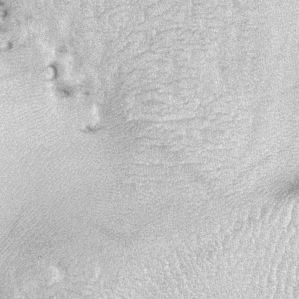
Label: frost